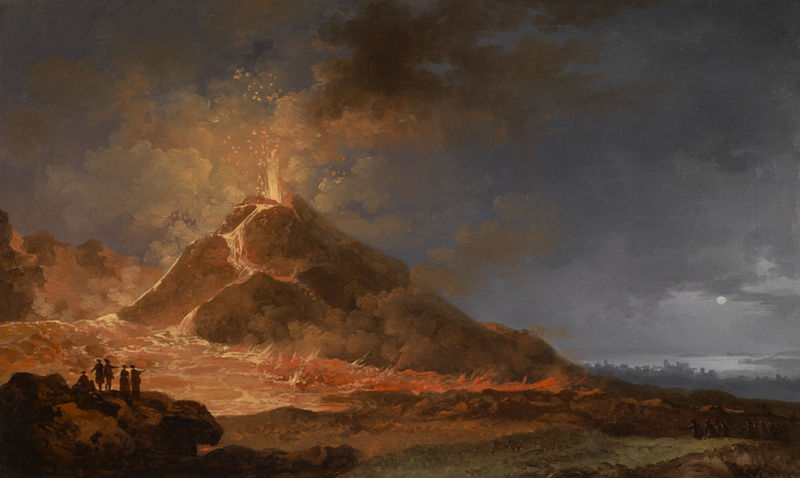
Titel: Der Ausbruch des Vesuvs am 14. Mai 1771
Künstler: Pierre Jacques Volaire
Standort: Karlsruhe
Institution: Staatliche Kunsthalle Karlsruhe
Schlagwörter: berg, blau, dunkel, felsen, feuer, gemälde, gestein, gruppe, hand, himmel, mann, meer, schatten, wasser, weiß, wolken, bäume, fluss, frauen, gelb, impressionismus, landschaft, menschen, see, stadt, ufer, abend, blume, braun, finger, frankreich, frau, geste, grau, hell, hintergrund, hut, licht, männer, nacht, orange, schwarz, tisch, haus, rot, weg, wolke, leute, arm, mensch, stein, steine, fünf, schauen, öl, erde, horizont, hügel, kalt, natur, qualm, rauch, sonne, familie, kind, personen, publikum, england, kontrast, rosa, garten, deutschland, schürze, gischt, küste, strand, wellen, italien, naturalismus, ort, beobachten, zuschauer, heiß, berge, fels, gebirge, hitze, klippen, dorf, mauer, dunst, nebel, weis, silhouette, figuren, fliessen, friedrich, romantik, strom, angst, beobachter, dampf, flut, gewalt, katastrophe, querformat, sturm, treppe, rauchen, dunkelrot, woken, zeigen, bucht, betrachter, schauspiel, klippe, ozean, flucht, vier, mond, flamme, flammen, glut, lava, ruß, vulkan, nachts, gefahr, schaulustige, staunen, gestalten, rückenfiguren, wärme, duft, bedrohung, ende, hölle, gefährlich, riechen, geruch, dramatisch, forscher, schwaden, fontäne, zuschauen, drama, spektakel, asche, schaufel, spaten, ausbruch, acht, mäner, vollmond, eruption, pompeij, pompeji, vesuv, vulkanausbruch, sizilien, spucken, wlken, goldener schnitt, neapel, rus, gleißend, funken, hackert, sicherheit, speien, gewaltig, caspar, wolkew, ätna, magma, dunekl, schäumend, glühend, meehr, feruer, lavastrom, golf von neapel, äthna, jimmel, vesus, lawa, lodernd, speiend, hummel, naturspektakel, spuken, naturereignis, vilkan, lavafluss, naturkatastrophe, flämen, scheulustige, bucjt, stroom, vukan, sprühend, #vesuv, ausbrruch, schaulustig, lavasee, lavasäule, brodeln, identifikationsträger, versuvius, ätna+#, beobacht, hommeöl, ebrge, kleine personen, k,fz, ii7t87it58oi567i457, ziuotzu, ui, zu89$, ioü, z'p, uo0, 7u67o, 9iu, 8iuu, uoü, spuckt, feuerregen, uvulkan, feuerstrahl, äetna, himelö, vesuv7